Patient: sex F, age 75
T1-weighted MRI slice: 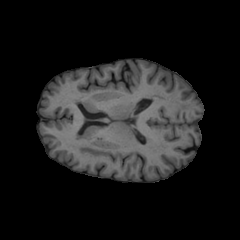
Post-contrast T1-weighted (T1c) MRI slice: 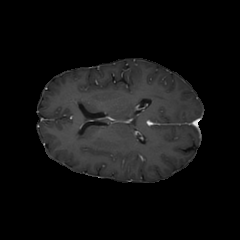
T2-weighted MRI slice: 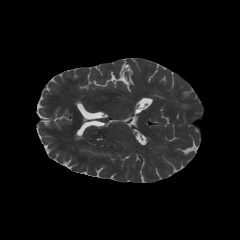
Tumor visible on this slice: no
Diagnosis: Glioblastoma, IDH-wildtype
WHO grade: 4